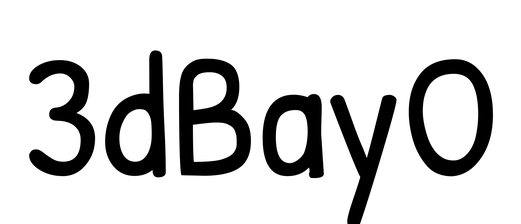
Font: PatrickHand-Regular